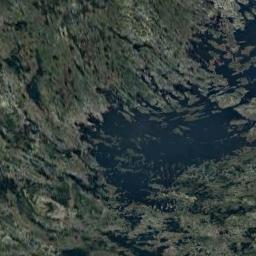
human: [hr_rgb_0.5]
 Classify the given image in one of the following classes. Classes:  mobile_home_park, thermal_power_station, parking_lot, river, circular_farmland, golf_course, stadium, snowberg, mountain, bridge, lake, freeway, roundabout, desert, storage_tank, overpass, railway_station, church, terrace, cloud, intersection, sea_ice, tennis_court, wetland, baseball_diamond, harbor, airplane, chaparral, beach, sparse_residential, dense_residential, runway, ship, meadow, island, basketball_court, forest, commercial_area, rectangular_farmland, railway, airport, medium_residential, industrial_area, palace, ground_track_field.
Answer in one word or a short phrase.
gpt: lake